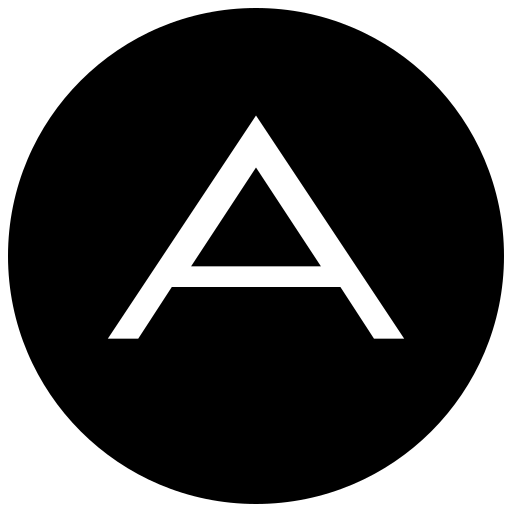
Tags: icon, FontAwesome, fa-icon, brand, adn